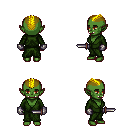
a pixel art fantasy rpg character, female body template, orc, green skin, green robe, red pants, blonde short mohawk hairstyle, metal gloves, dagger, four views (front, back, left, right), 2x2 character sprite sheet, small pixel art, hard edges, no anti-aliasing